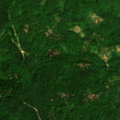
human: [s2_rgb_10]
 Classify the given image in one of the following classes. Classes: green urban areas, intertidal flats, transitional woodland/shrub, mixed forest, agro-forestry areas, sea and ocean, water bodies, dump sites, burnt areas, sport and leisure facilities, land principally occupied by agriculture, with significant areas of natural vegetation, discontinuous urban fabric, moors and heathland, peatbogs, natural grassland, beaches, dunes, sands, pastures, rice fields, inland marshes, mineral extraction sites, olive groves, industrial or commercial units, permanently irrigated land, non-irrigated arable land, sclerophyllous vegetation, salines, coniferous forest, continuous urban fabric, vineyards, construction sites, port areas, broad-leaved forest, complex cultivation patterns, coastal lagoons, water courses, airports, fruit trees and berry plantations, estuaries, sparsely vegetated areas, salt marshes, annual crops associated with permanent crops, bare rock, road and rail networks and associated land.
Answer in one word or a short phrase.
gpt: broad-leaved forest